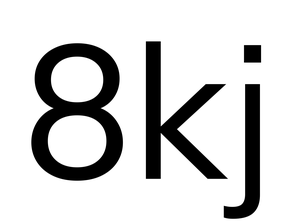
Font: InstrumentSans_Regular